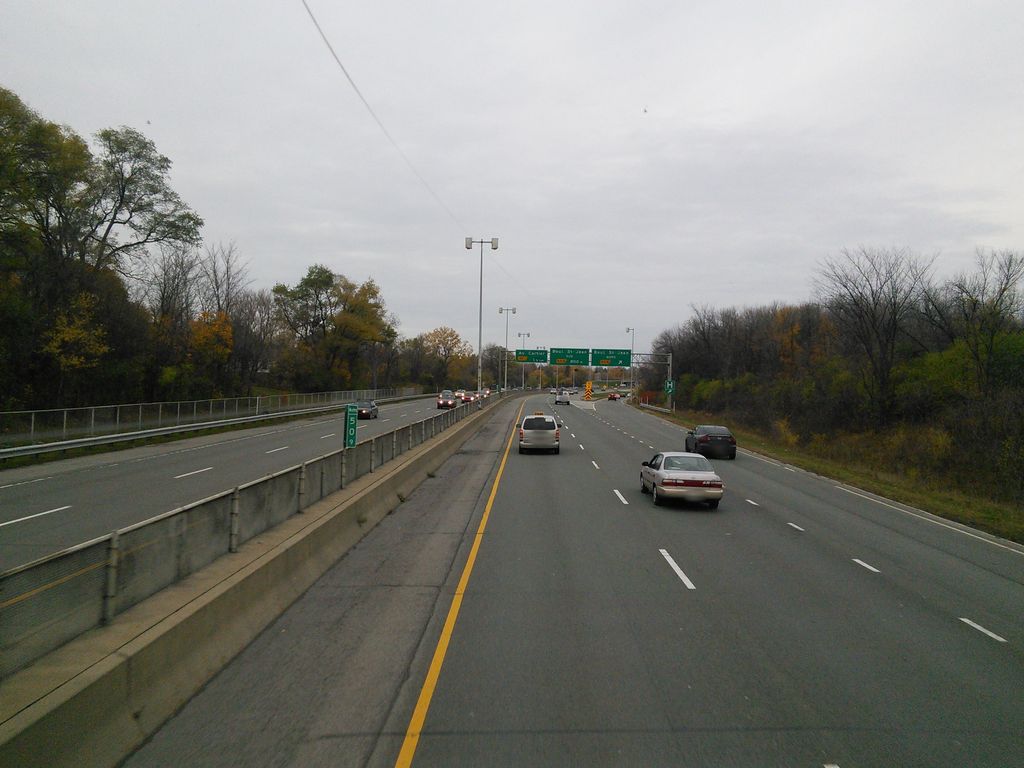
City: montreal